Interaction volume radius: 10 \u00c5
Interaction volume height: 25 \u00c5
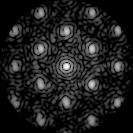
Disorder parameter: 0.2646